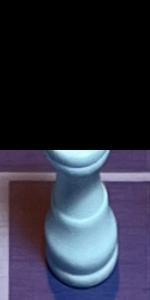
Label: King_White